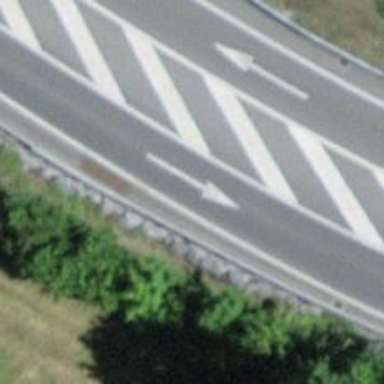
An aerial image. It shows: Asphalt road classified as trunk highway.